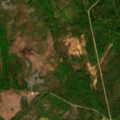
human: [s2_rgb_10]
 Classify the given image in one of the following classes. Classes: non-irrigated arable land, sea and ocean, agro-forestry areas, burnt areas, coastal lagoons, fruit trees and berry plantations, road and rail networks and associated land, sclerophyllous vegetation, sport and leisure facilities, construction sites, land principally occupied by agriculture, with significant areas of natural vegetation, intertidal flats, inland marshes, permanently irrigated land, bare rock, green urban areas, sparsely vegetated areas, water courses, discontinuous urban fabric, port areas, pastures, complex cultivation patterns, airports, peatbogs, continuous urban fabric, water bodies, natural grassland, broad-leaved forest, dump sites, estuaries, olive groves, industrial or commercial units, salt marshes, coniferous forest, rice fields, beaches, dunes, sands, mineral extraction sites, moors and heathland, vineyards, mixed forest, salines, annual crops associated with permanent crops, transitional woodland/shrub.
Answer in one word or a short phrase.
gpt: coniferous forest, mixed forest, transitional woodland/shrub